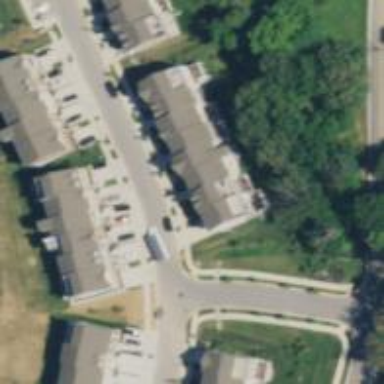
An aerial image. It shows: Asphalt road in residential area.